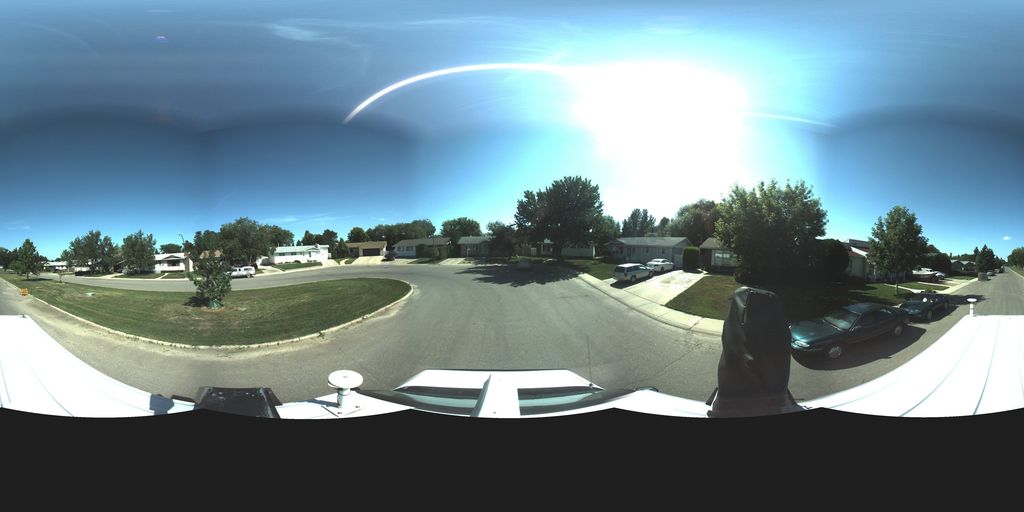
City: saskatoon